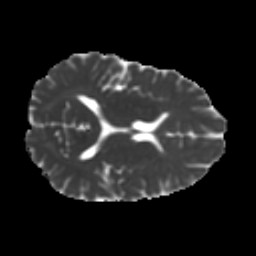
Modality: MD
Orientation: axial
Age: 33
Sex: male
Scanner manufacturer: ge
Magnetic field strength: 3 T
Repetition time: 7.8 s
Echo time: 0.0606 s